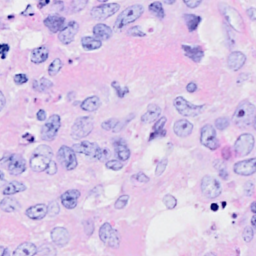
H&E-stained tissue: Breast